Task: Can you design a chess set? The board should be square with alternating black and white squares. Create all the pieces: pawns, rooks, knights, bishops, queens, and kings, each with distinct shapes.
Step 852:
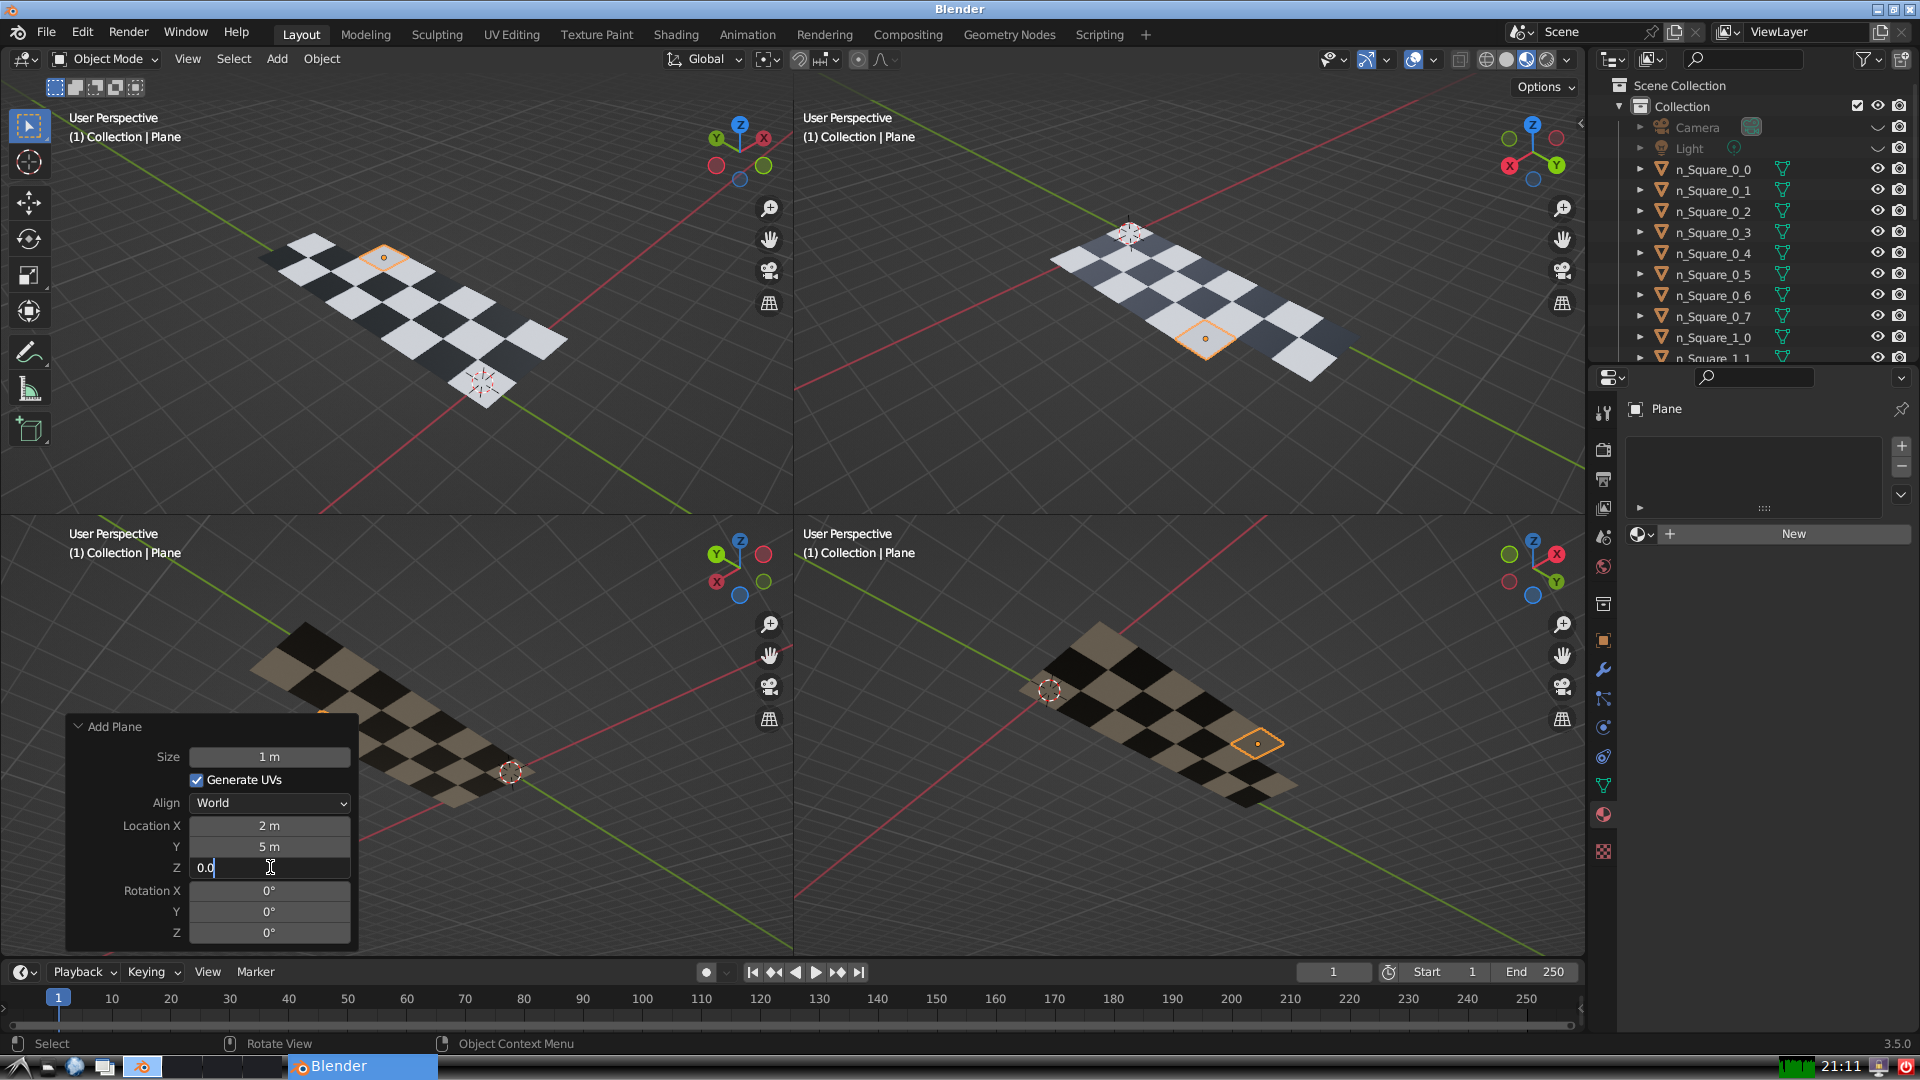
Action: {"key_press": ['Return']}